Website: bh-photo
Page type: address-validator
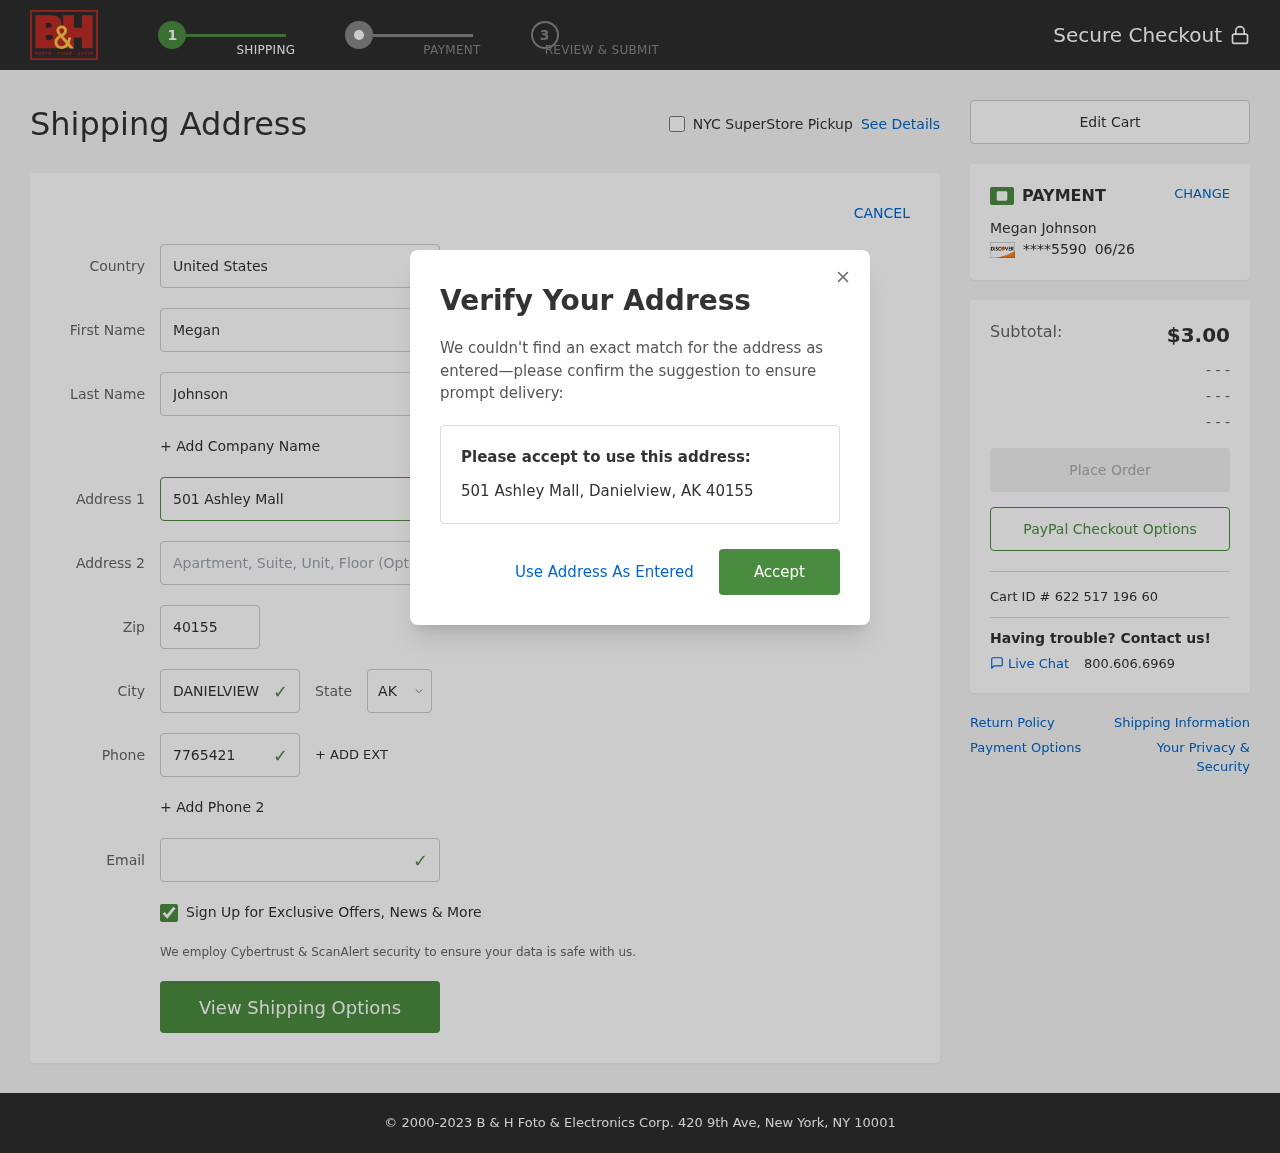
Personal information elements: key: PII_CARD_EXPIRY
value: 06/26
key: PII_CARD_LAST4
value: ****5590
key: PII_CITY
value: Danielview
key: PII_COUNTRY
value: United States
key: PII_EMAIL
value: megan.johnson@gmail.com
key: PII_FIRSTNAME
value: Megan
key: PII_FULLNAME
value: Megan Johnson
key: PII_LASTNAME
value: Johnson
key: PII_PHONE
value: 7765421028
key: PII_POSTCODE
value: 40155
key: PII_STATE_ABBR
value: AK
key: PII_STREET
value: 501 Ashley Mall
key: PII_CITY_STATE_ZIP
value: Danielview, AK 40155
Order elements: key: ORDER_SUBTOTAL
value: $3.00
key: ORDER_ID
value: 622 517 196 60